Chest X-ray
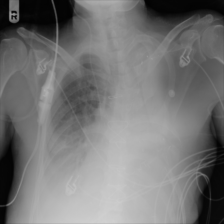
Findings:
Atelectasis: negative
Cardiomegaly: negative
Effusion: negative
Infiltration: negative
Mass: negative
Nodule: negative
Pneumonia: negative
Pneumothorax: negative
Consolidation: negative
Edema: negative
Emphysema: negative
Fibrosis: negative
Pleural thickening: negative
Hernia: negative